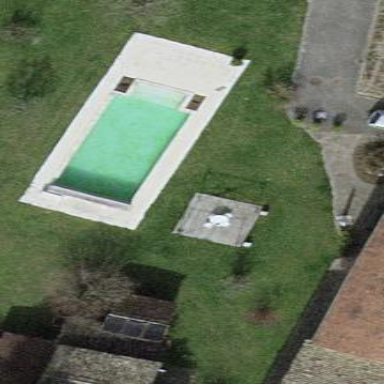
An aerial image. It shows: Swimming pool located in leisure land.